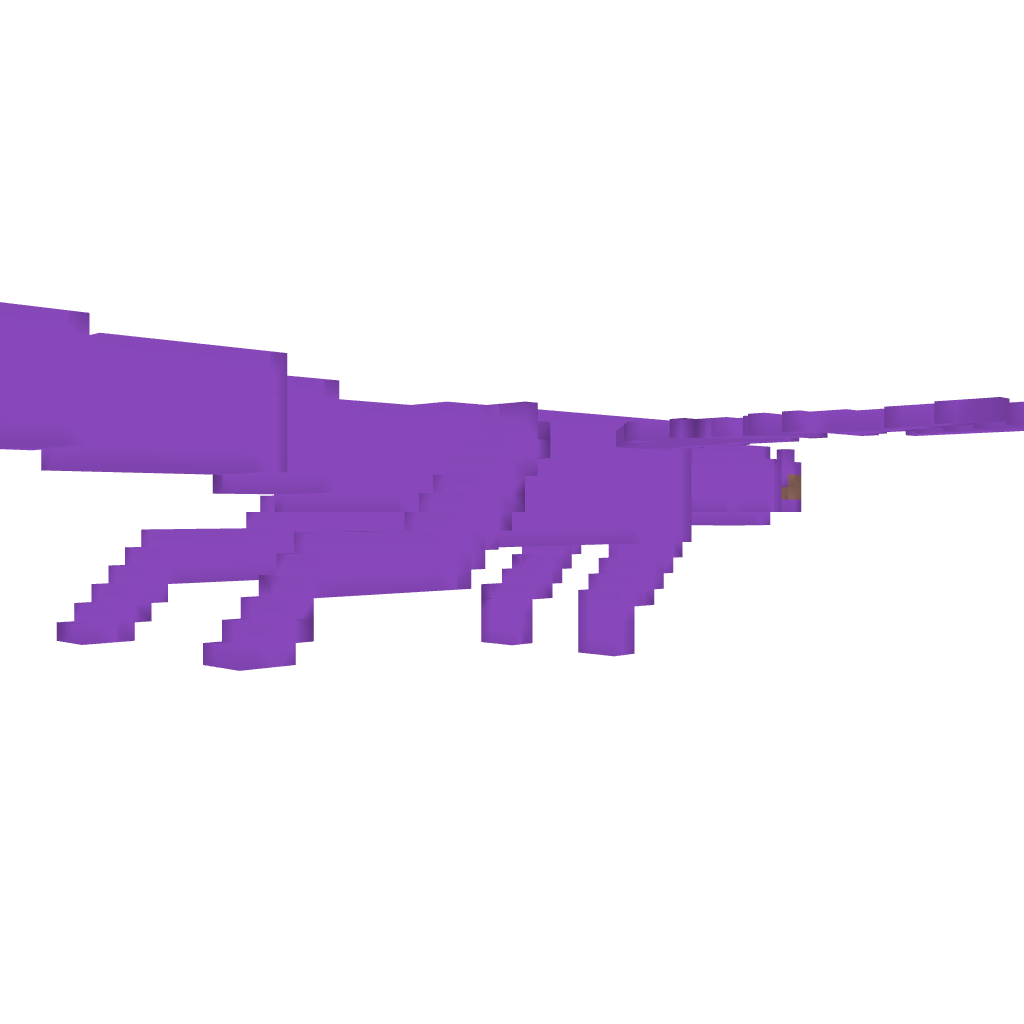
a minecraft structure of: Big Enderdragon Parkour good quality